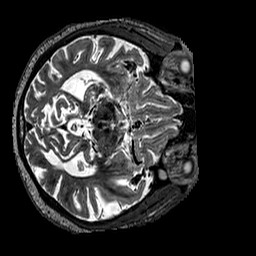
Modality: T2w
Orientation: axial
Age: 68
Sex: male
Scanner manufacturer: siemens
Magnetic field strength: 3 T
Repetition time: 3.2 s
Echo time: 0.567 s